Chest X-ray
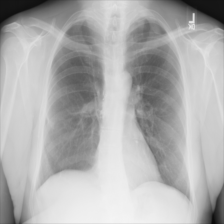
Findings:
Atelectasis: negative
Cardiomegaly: negative
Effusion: negative
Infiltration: negative
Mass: negative
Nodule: negative
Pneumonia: negative
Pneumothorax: negative
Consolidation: negative
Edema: negative
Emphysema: negative
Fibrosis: negative
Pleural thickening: negative
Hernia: negative